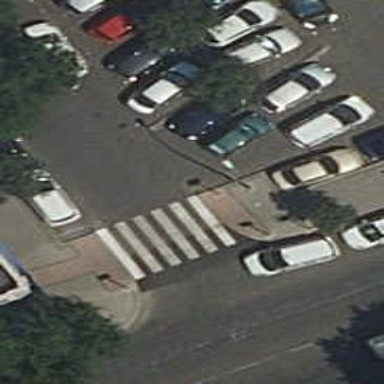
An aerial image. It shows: Marked crossing on the road.